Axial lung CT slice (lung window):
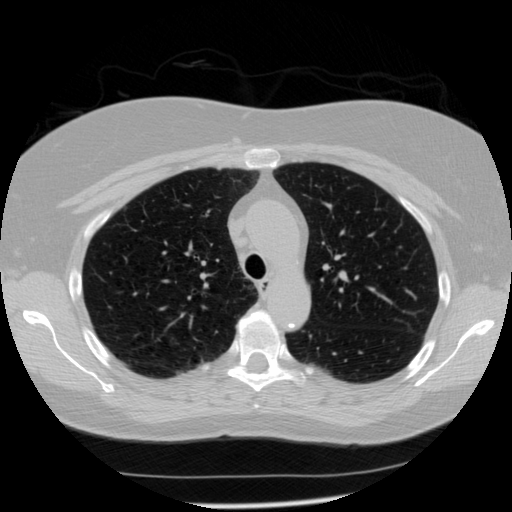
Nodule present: no